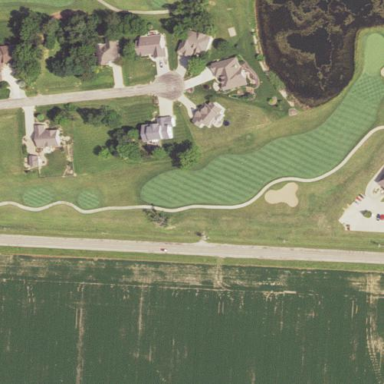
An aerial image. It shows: Rough area on grassy golf course.